Field crop: maize
Growth stage: 2
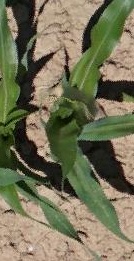
Species: maize